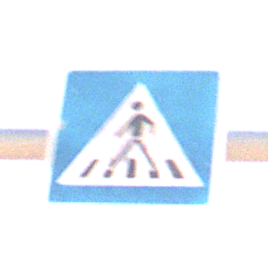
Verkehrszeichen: FussgaengerueberwegRechts
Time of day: Midday
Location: Outdoor (Nature)
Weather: PartlyCloudy
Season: NotSpecified
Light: Natural